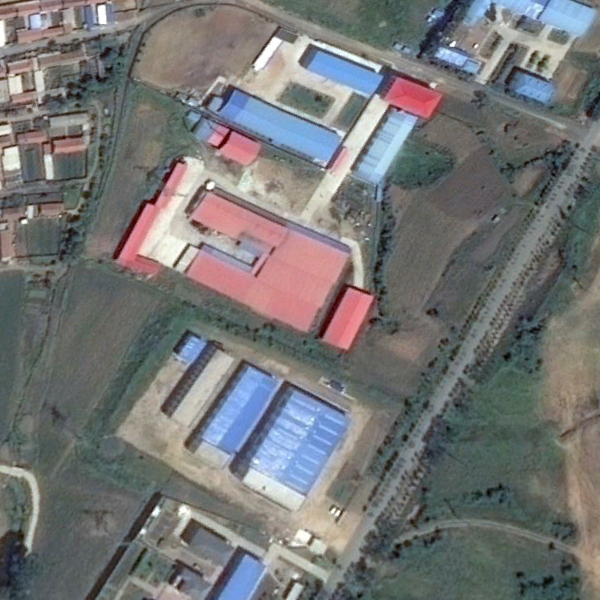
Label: Industrial